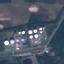
Land use / land cover: Industrial